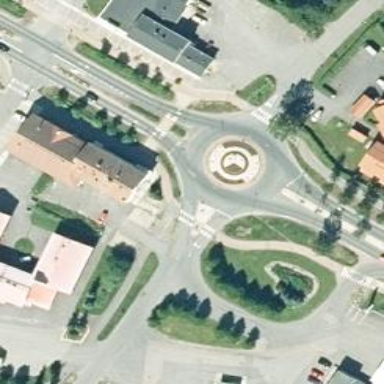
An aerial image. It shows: Roundabout on trunk highway.